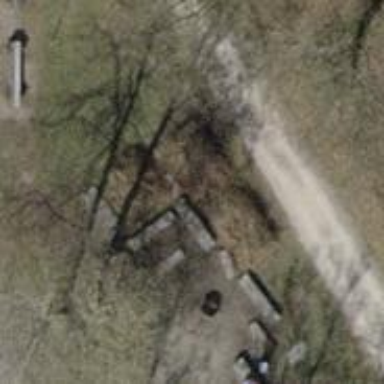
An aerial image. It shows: Bench for seating.